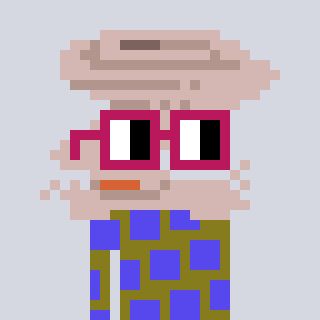
a pixel art character with square dark red glasses, a tornado-shaped head and a gunk-colored body on a cool background